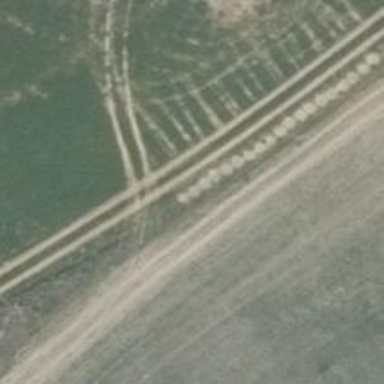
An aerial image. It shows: Sandy track road with grade4 tracktype.